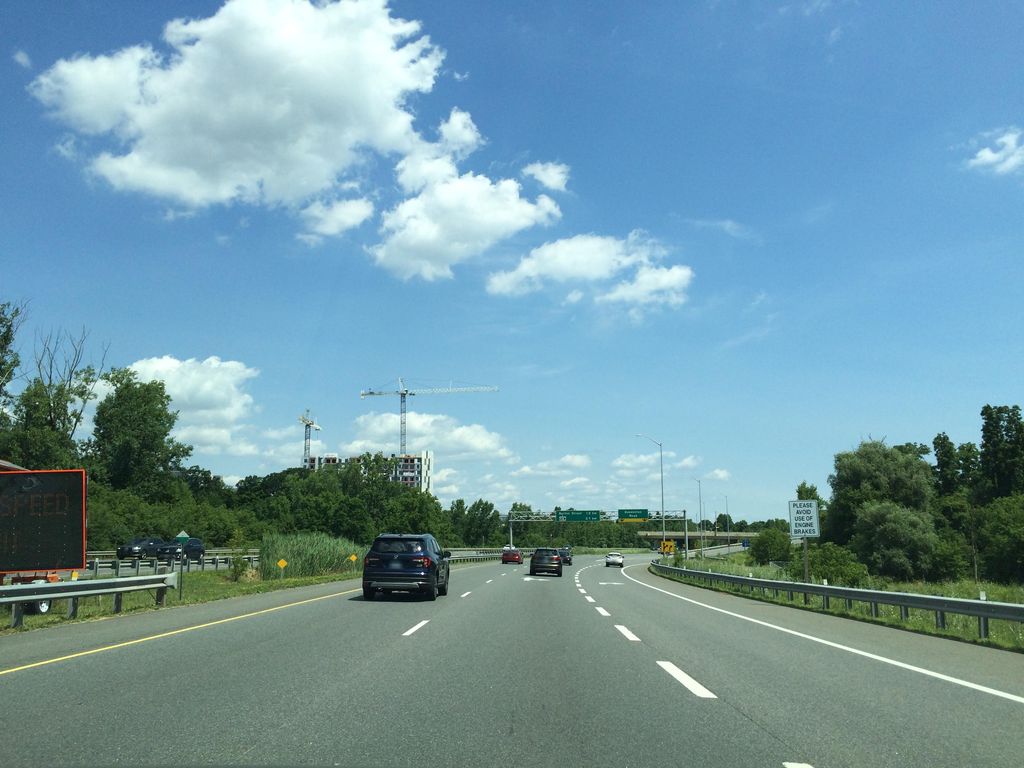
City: hamilton